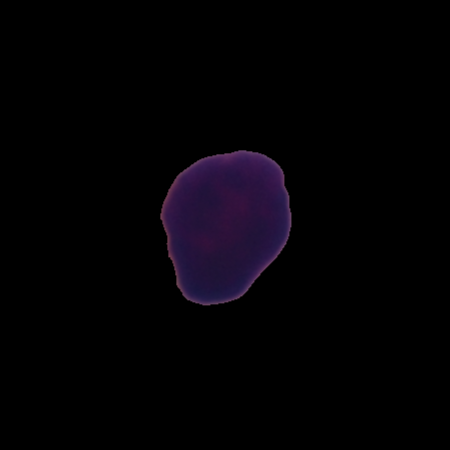
Label: healthy